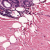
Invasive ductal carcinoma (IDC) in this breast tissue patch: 0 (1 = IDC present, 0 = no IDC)